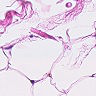
Metastatic tissue present: no